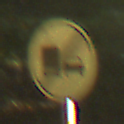
Verkehrszeichen: EndeUeberholverbotKraftfahrzeuge
Umgebung: Outdoor, Nature
Tageszeit: SunriseSunset
Wetter: PartlyCloudy
Licht: Natural
Jahreszeit: NotSpecified
Kontrast: HighContrast